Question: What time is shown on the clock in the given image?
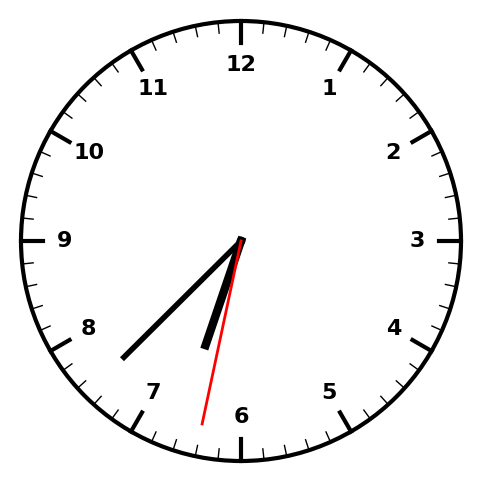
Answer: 06:37:32